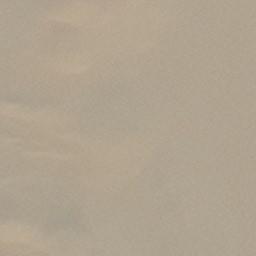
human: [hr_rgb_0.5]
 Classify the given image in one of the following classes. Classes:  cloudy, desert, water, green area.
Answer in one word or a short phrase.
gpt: desert